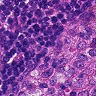
Metastatic tissue present: no